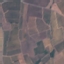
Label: PermanentCrop